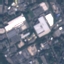
Land use / land cover: Industrial